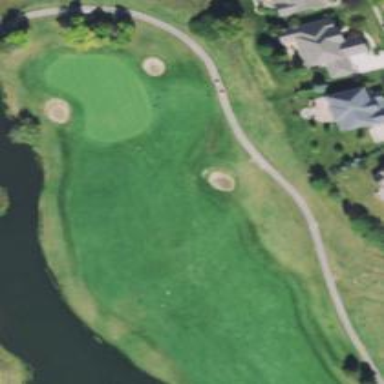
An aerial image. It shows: View of golf hole.